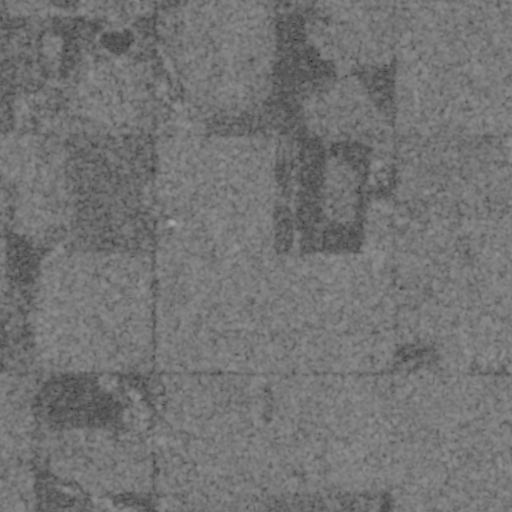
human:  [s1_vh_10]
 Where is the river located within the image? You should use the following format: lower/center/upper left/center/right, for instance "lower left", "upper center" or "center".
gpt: The river is located in the lower left of the image.
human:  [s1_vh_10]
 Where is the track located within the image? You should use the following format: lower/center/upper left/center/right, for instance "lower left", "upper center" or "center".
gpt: There is no track in the image.

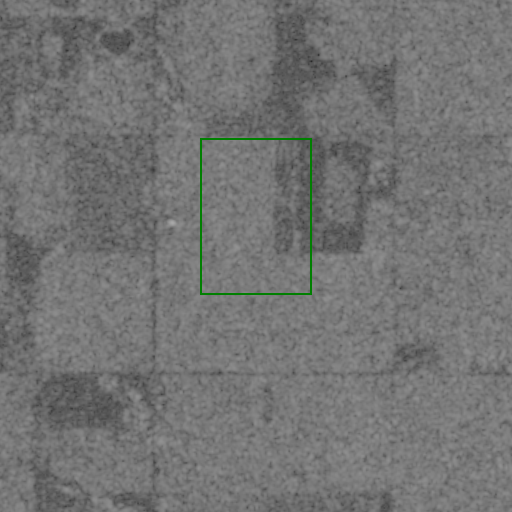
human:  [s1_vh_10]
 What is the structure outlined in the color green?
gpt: There is no green outline.
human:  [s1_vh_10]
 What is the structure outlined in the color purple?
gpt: There is no structure outlined in purple.